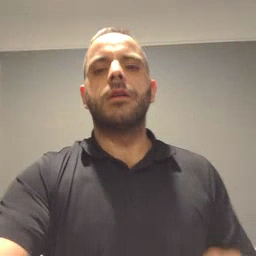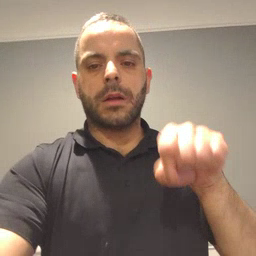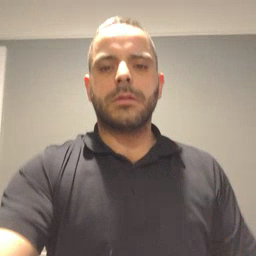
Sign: yes